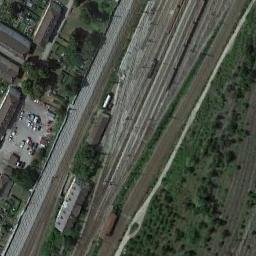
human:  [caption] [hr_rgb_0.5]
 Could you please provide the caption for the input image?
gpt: Both sides of the railway are neat trees .

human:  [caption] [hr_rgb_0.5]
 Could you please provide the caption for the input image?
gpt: There are many trees and buildings beside the railway .

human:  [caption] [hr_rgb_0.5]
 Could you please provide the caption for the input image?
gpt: These staggered railways are between some houses and a green area .

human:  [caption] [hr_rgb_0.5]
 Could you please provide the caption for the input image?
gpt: The railway is next to some trees and houses .

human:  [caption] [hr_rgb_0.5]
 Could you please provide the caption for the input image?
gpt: There are some green trees and buildings beside the railway .